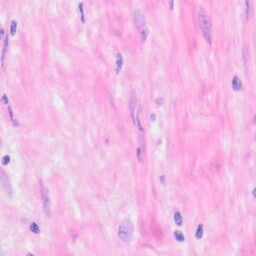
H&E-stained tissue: Kidney